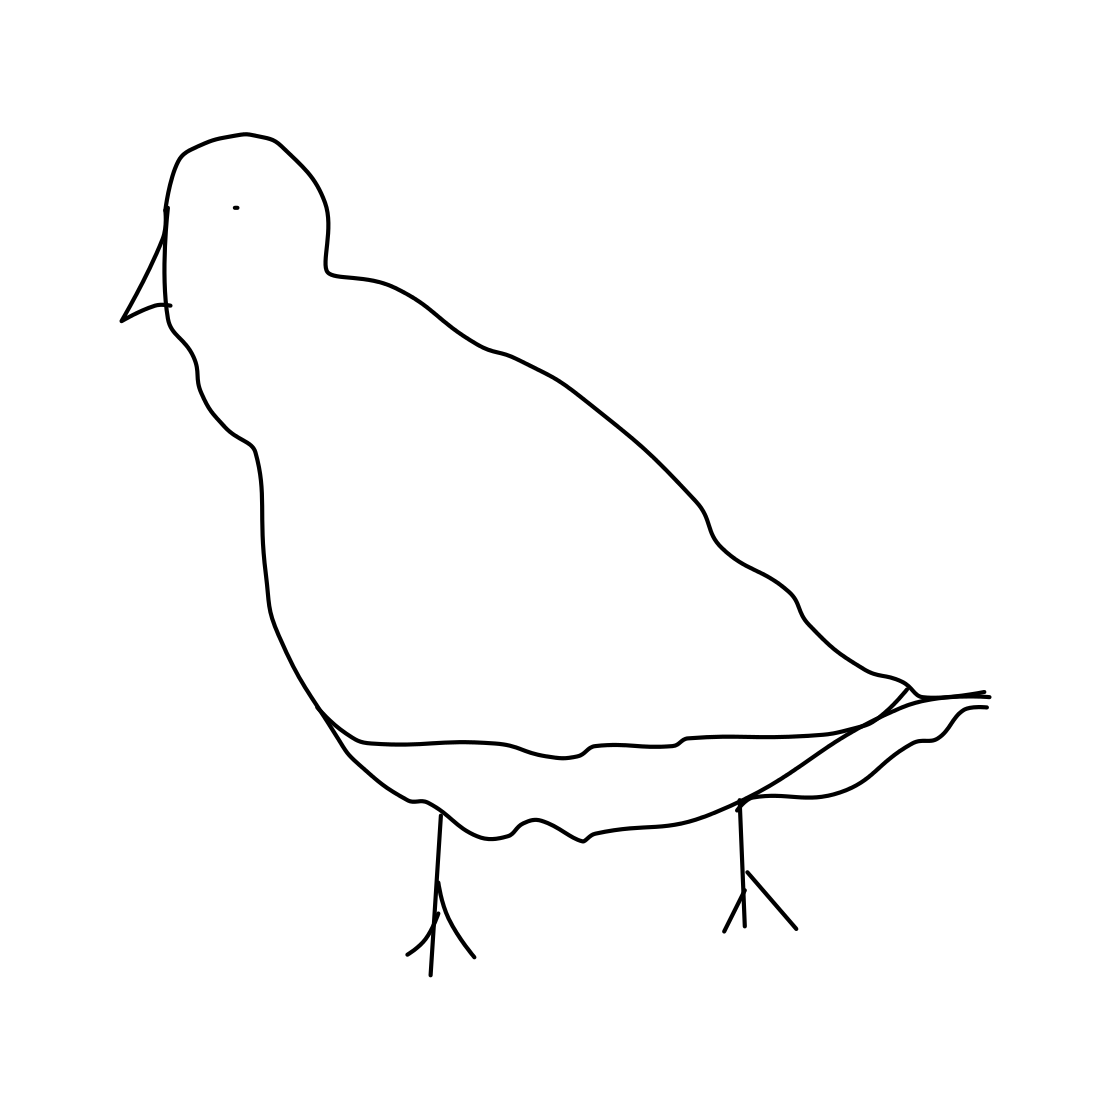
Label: pigeon